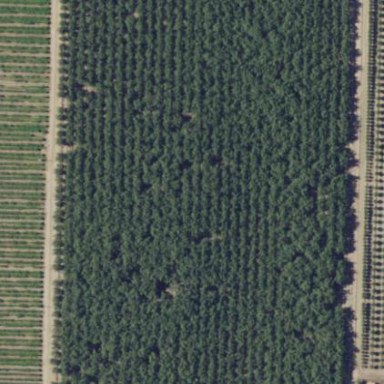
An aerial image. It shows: Orchard filled with almond trees.